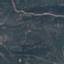
Label: HerbaceousVegetation